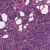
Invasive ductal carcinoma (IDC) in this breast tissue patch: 1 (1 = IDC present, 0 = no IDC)